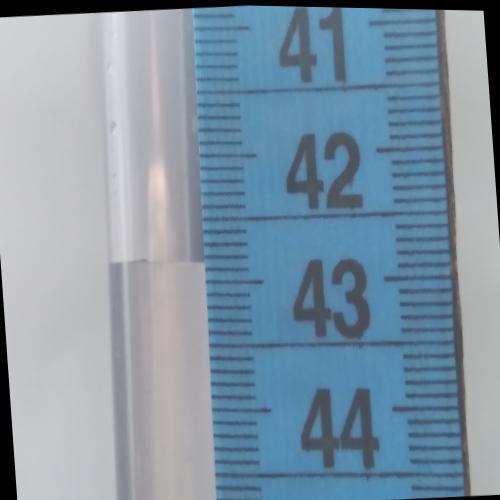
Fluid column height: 42.8 cm